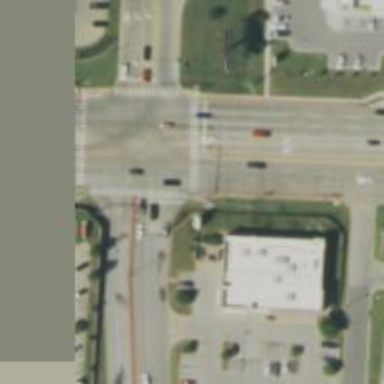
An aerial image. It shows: Primary highway with separate sidewalk.